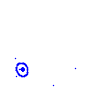
Particle: proton